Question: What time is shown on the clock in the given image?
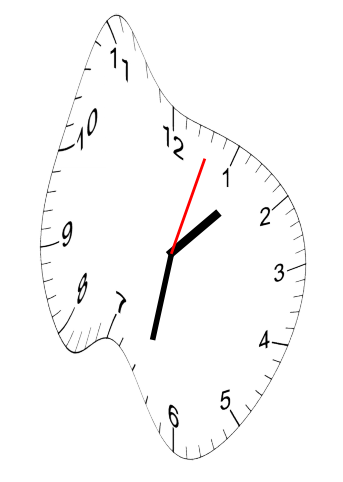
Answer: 01:32:03